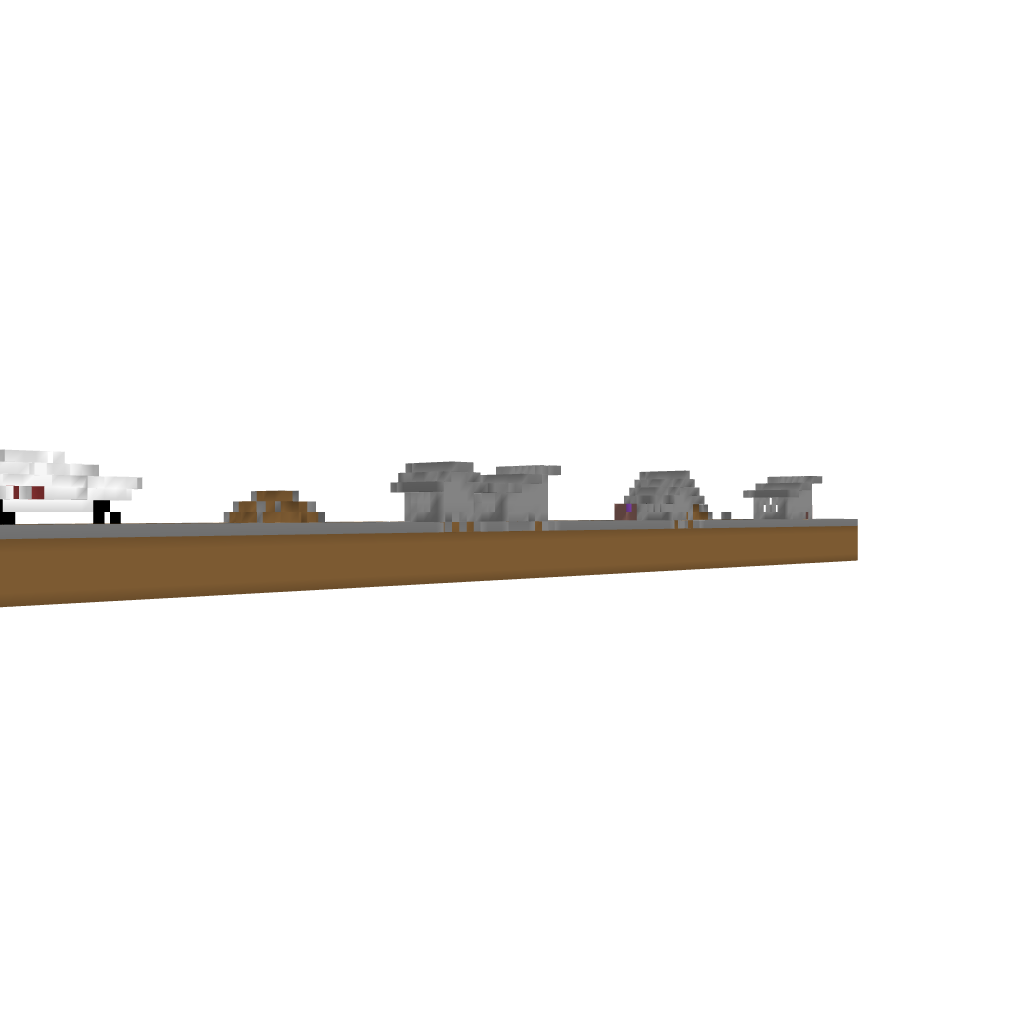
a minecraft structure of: Commander Keen Border village overworld bad low quality